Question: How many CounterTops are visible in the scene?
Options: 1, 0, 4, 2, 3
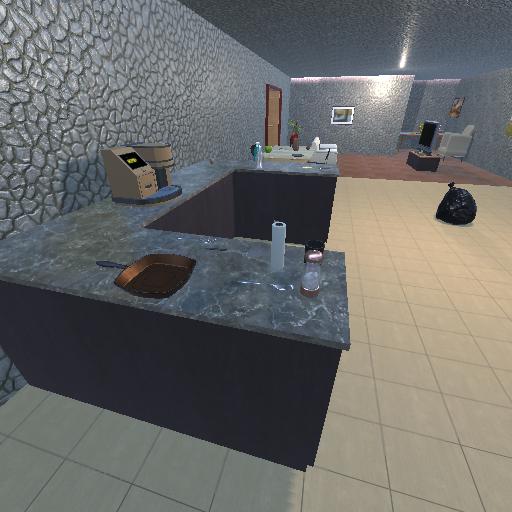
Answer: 1